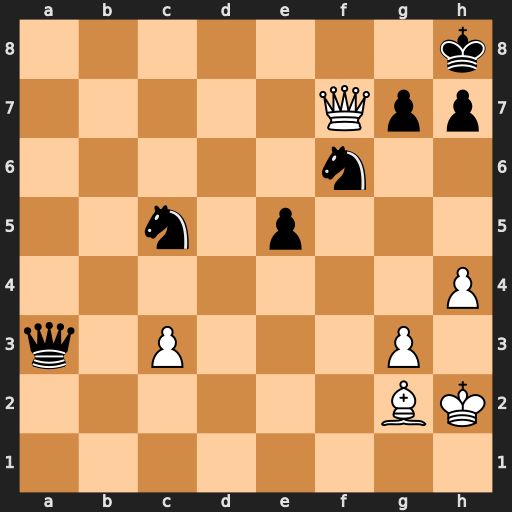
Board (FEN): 7k/5Qpp/5n2/2n1p3/7P/q1P3P1/6BK/8
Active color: w
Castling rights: -
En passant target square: -
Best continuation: Qf8+ Ng8 Bd5 Ne6 Qxa3